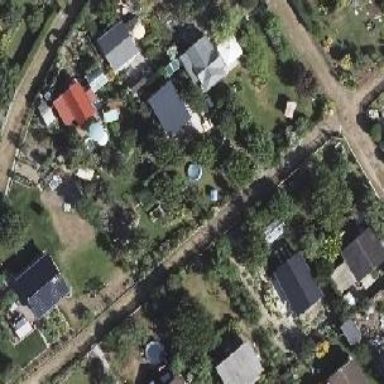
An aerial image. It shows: Plot within allotments.